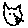
Label: cat